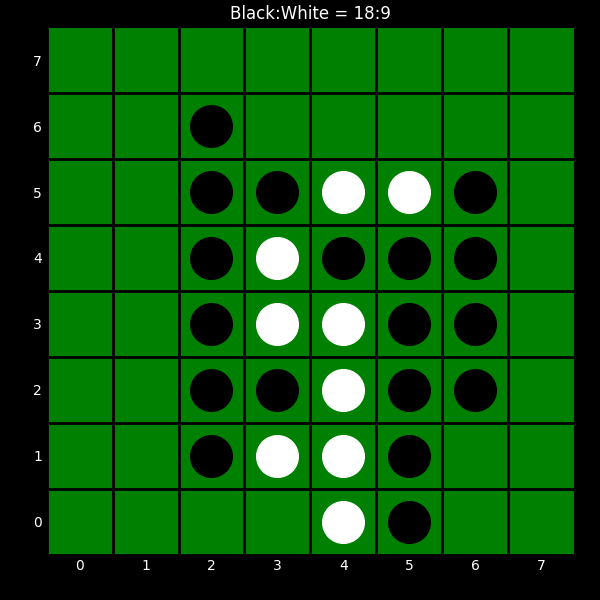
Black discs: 18
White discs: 9